Aerial crown-view tile of a tropical tree (Barro Colorado Island, Panama), acquired 20250217:
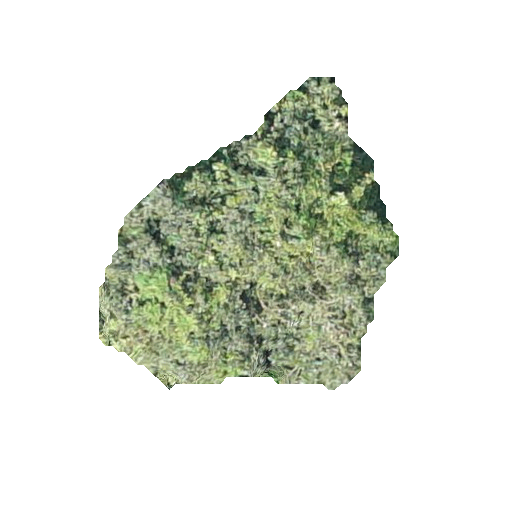
Species: Luehea seemannii
GBIF accepted scientific name: Luehea seemannii
Crown area: 91.783 m²